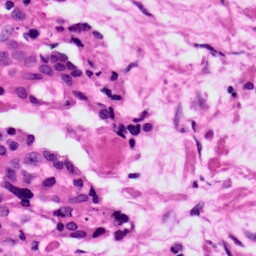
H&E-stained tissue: Ovarian